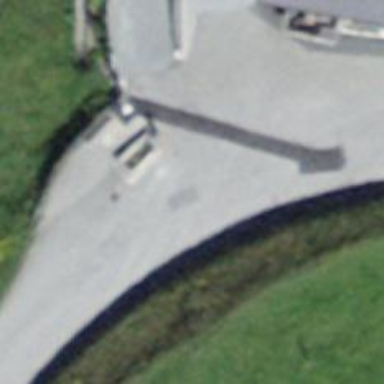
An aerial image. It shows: Bench for seating.